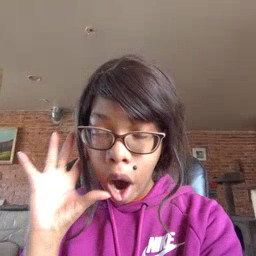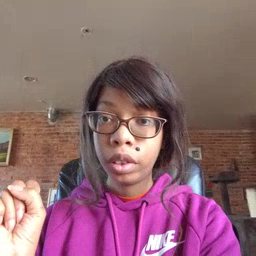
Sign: loud